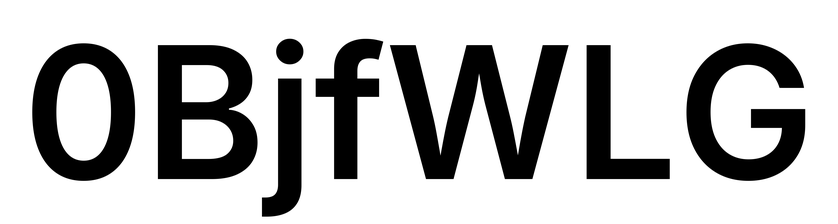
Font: Inter_SemiBold